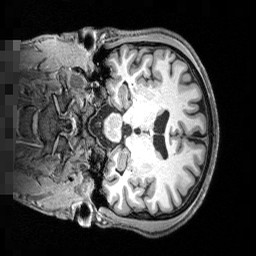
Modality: T1w
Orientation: coronal
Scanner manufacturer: siemens
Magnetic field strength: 3 T
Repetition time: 2.4 s
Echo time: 0.00256 s